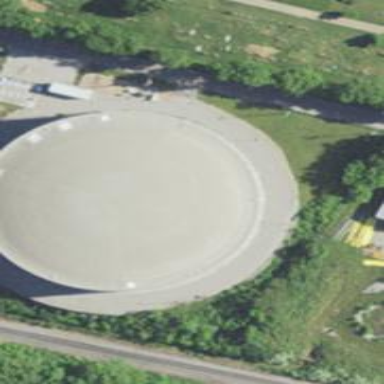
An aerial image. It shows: Concrete storage tank building.